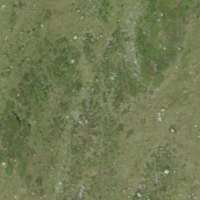
EUNIS habitat code: 26
Species observed at this site:
Erebia tyndarus